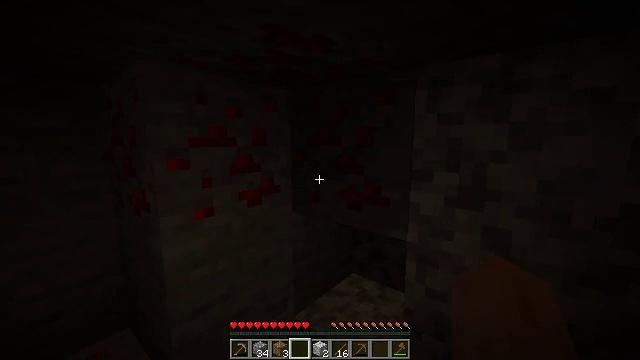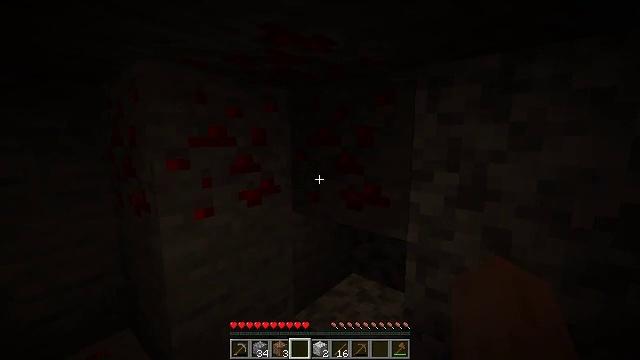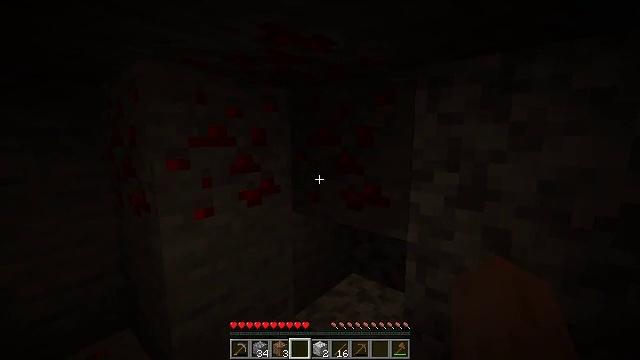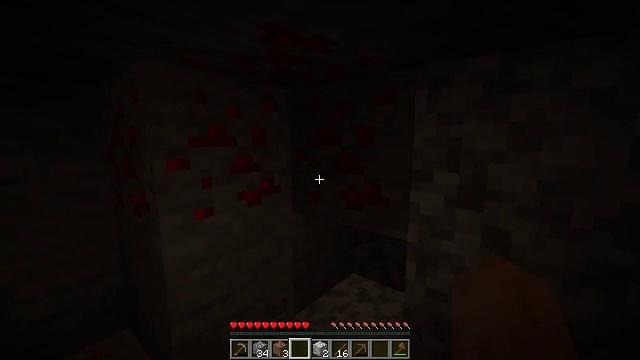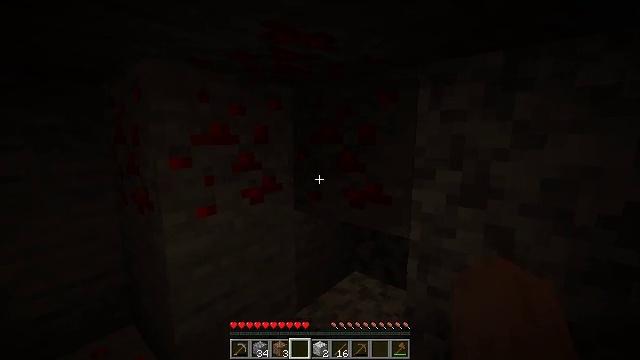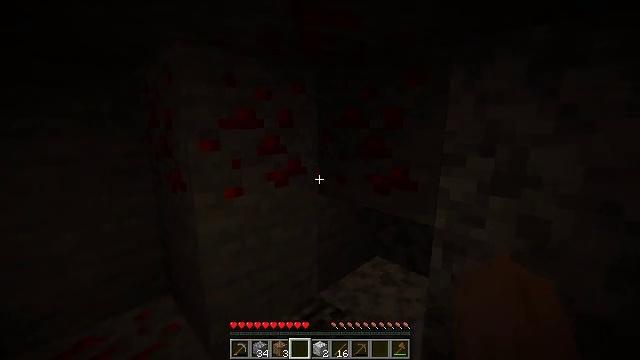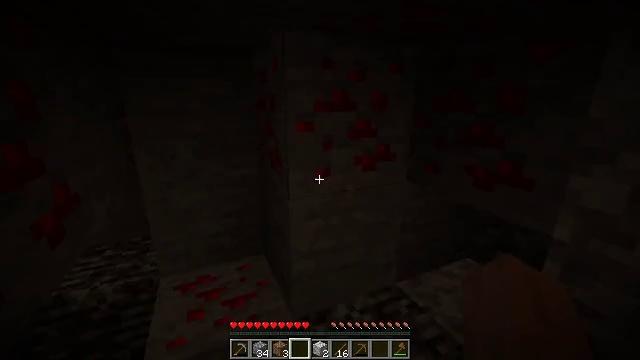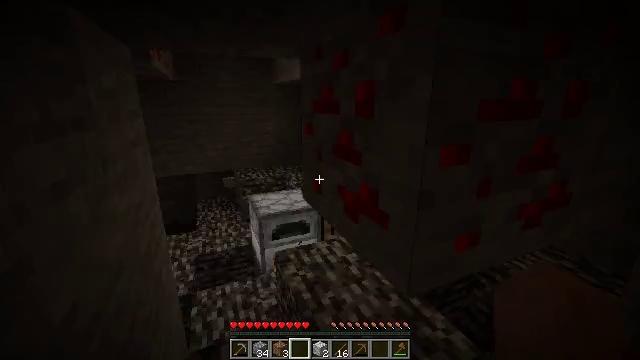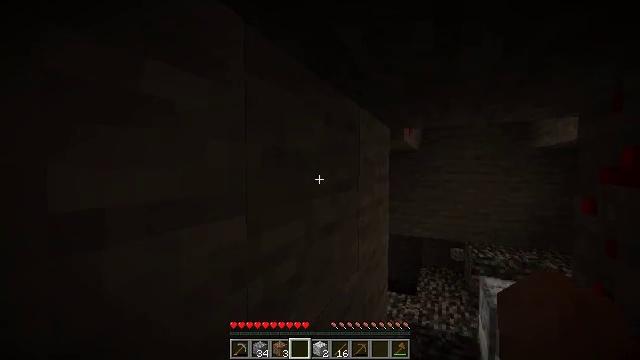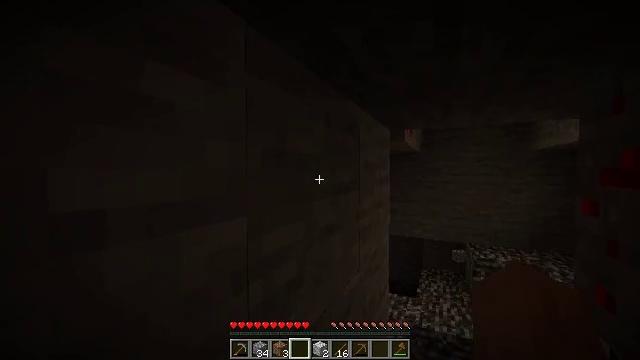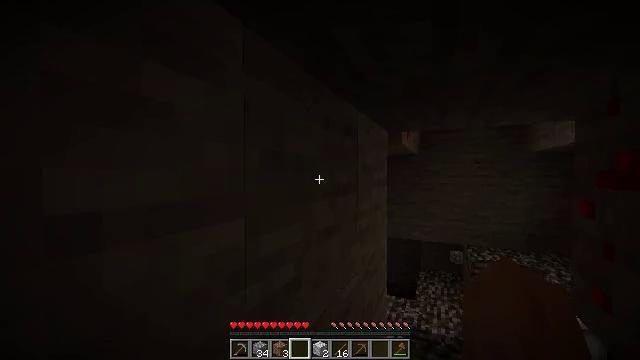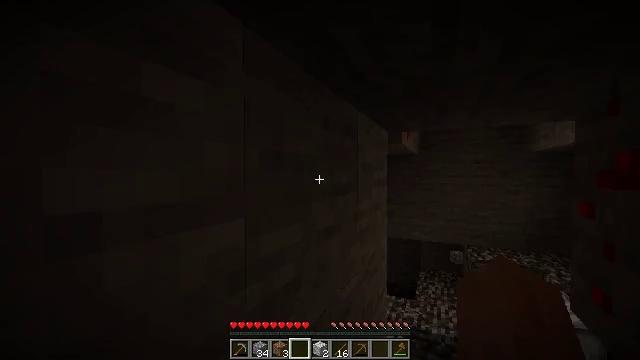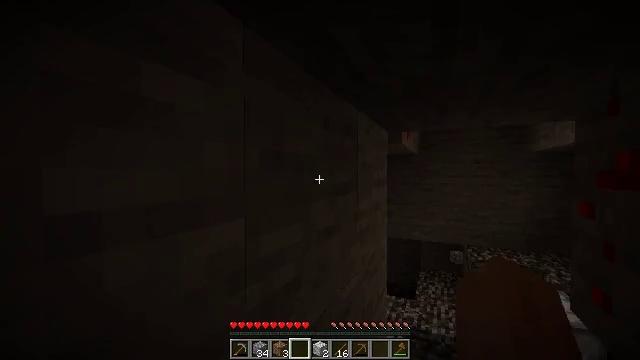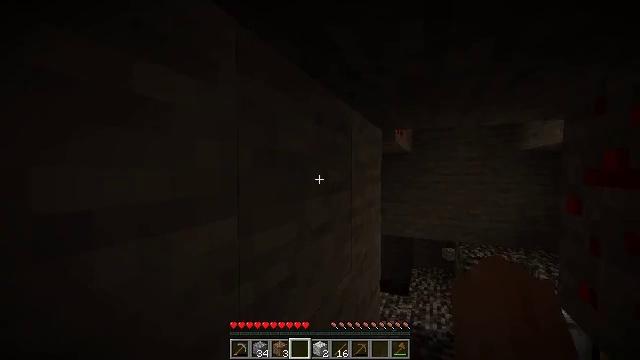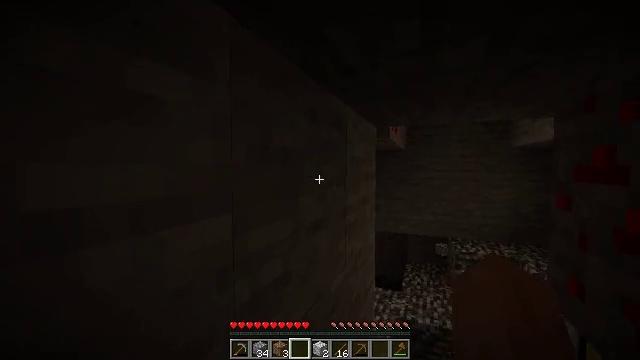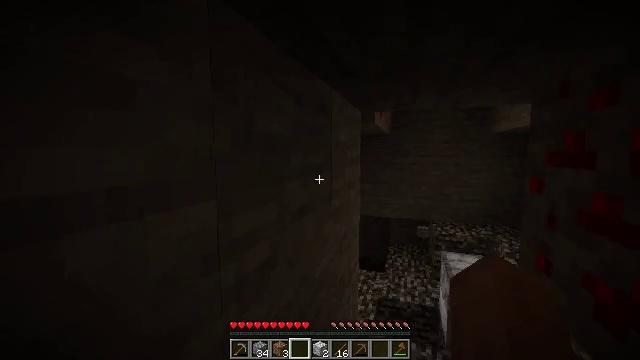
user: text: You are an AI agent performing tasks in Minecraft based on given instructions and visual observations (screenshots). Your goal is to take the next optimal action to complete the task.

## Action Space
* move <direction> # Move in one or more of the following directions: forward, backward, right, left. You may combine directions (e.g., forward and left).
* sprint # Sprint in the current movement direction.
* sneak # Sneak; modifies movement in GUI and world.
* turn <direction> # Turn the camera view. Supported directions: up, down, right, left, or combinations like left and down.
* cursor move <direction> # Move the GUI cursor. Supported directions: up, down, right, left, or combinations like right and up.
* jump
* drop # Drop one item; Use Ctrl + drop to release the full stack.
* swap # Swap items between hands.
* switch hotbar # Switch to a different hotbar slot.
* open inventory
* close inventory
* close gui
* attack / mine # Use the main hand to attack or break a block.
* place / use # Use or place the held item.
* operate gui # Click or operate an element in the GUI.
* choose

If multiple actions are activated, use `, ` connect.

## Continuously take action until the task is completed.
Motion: motion action
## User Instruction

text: Get an iron ingot by cooking iron ore.
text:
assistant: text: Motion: no_op
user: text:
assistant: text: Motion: no_op
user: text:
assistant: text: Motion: no_op
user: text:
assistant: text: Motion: no_op
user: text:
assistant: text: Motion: turn left and down
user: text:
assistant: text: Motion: turn left and down
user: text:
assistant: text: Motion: turn left
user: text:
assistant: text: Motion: turn left and up
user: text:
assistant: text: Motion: no_op
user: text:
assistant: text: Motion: no_op
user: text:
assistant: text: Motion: no_op
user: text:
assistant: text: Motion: no_op
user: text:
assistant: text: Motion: turn right
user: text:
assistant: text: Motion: turn right
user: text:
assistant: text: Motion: turn right and down
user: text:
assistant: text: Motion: turn right and down
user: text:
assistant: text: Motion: turn right and down
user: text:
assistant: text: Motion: turn right and down
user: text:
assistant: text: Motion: turn right and down
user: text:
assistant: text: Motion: no_op
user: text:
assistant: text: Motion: no_op
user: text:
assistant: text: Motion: no_op
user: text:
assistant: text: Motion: no_op
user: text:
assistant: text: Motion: no_op
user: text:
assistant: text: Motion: no_op
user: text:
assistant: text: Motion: no_op
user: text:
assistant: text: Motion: no_op
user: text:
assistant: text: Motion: no_op
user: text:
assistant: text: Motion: turn right and down
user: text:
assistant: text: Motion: move forward